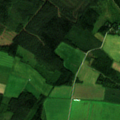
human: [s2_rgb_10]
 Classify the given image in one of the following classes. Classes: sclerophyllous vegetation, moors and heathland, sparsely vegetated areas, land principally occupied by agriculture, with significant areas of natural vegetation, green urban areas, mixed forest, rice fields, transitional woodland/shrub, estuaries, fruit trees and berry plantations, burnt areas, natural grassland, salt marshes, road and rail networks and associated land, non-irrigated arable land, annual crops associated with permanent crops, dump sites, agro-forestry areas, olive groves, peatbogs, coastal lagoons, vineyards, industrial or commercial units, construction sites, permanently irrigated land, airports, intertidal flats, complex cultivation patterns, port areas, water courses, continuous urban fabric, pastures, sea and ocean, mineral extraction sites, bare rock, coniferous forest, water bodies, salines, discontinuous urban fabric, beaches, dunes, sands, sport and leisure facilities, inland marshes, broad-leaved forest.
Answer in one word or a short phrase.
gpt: non-irrigated arable land, coniferous forest, transitional woodland/shrub